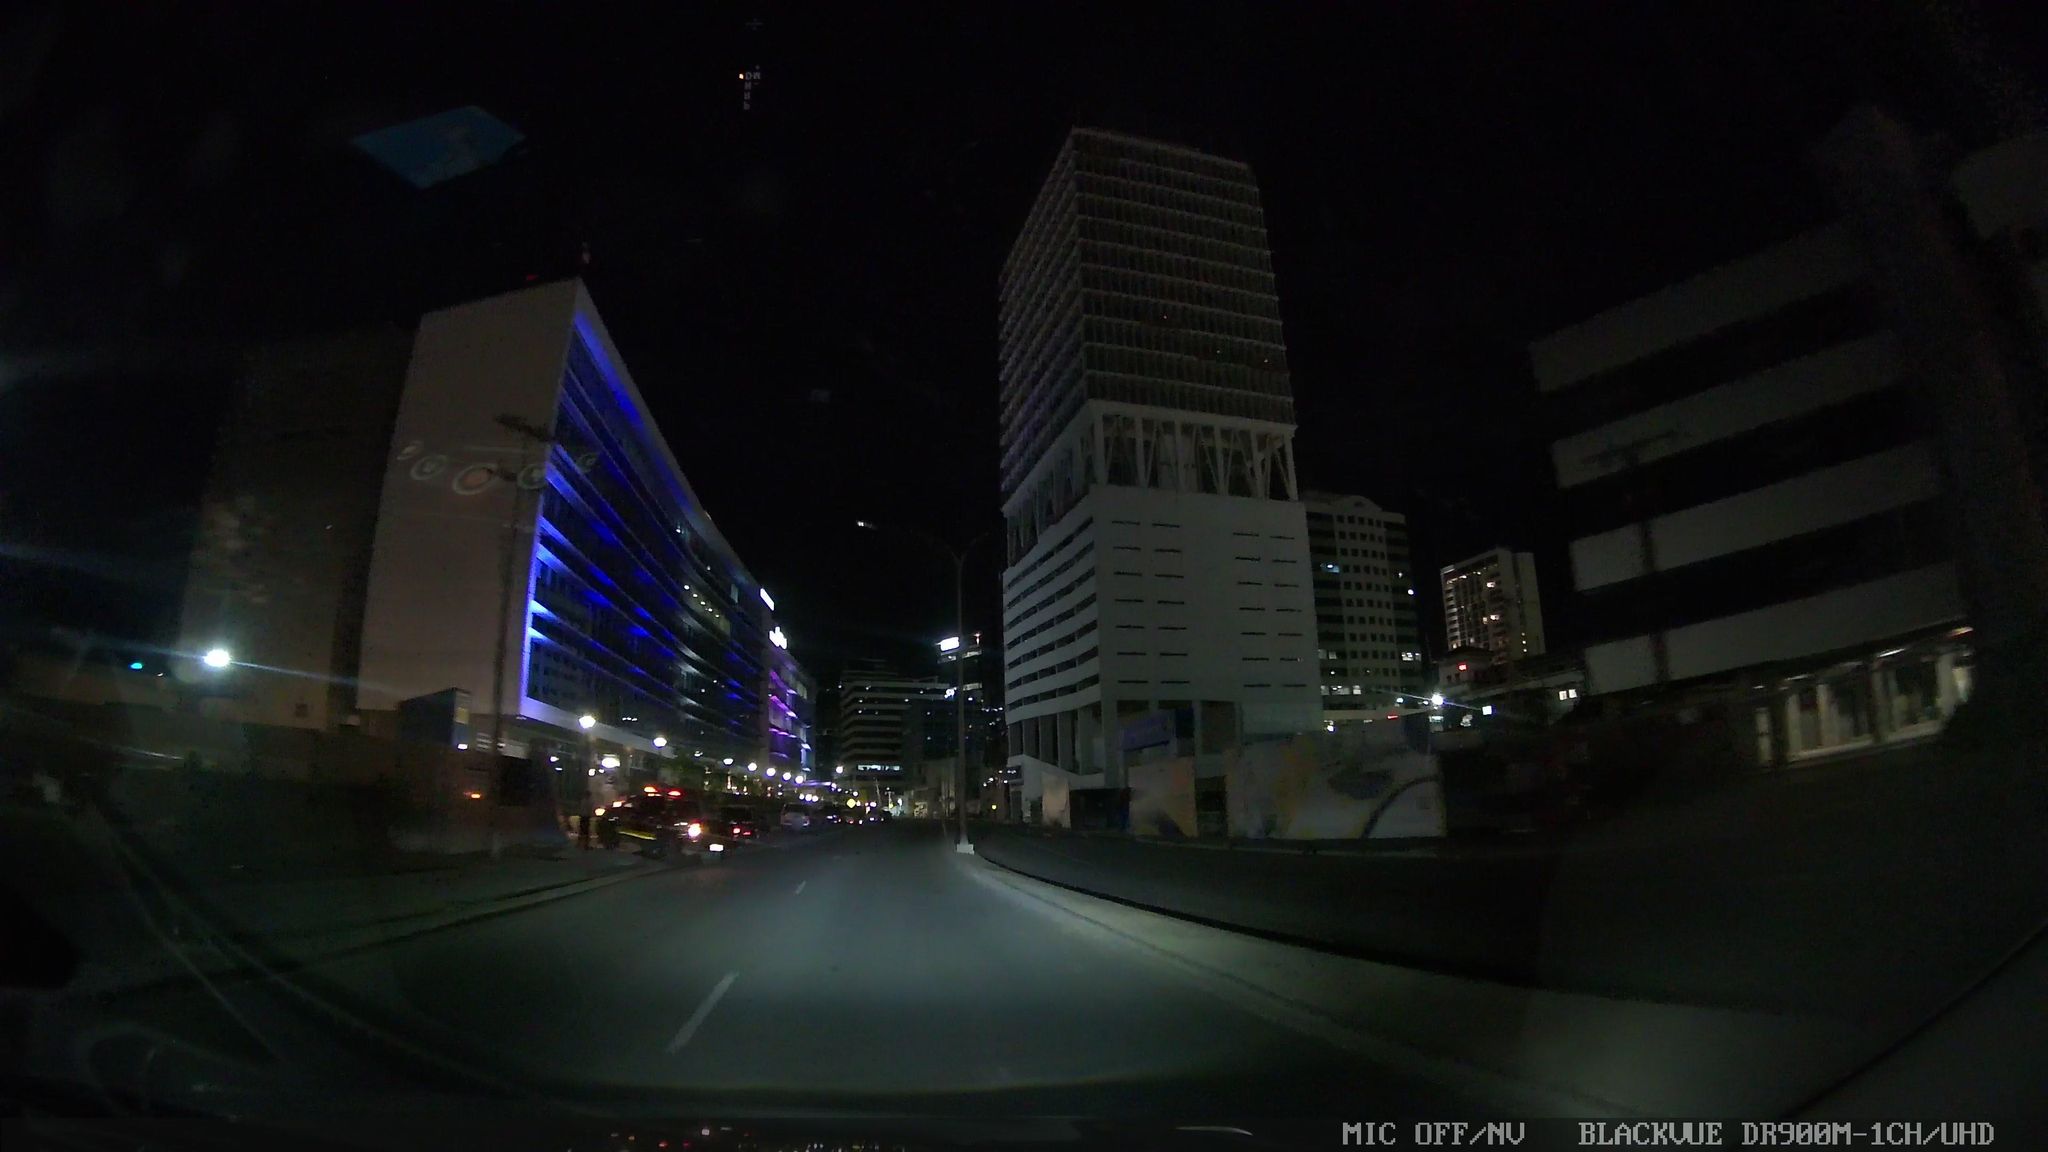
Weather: clear
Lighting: night
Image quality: slightly poor
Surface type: driving surface
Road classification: trunk
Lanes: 2.0
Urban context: urban centre
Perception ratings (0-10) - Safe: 0.81, Lively: 4.81, Beautiful: 4.32, Boring: 6.35, Depressing: 1.9, Wealthy: 6.83